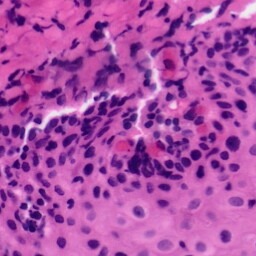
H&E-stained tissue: Tonsil